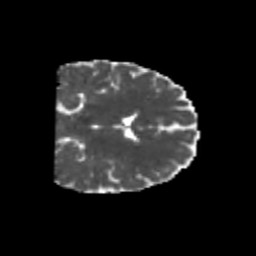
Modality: MD
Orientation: coronal
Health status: healthy
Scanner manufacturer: philips
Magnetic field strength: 3 T
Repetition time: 6.964 s
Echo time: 0.092 s